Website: walmart
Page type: gifting
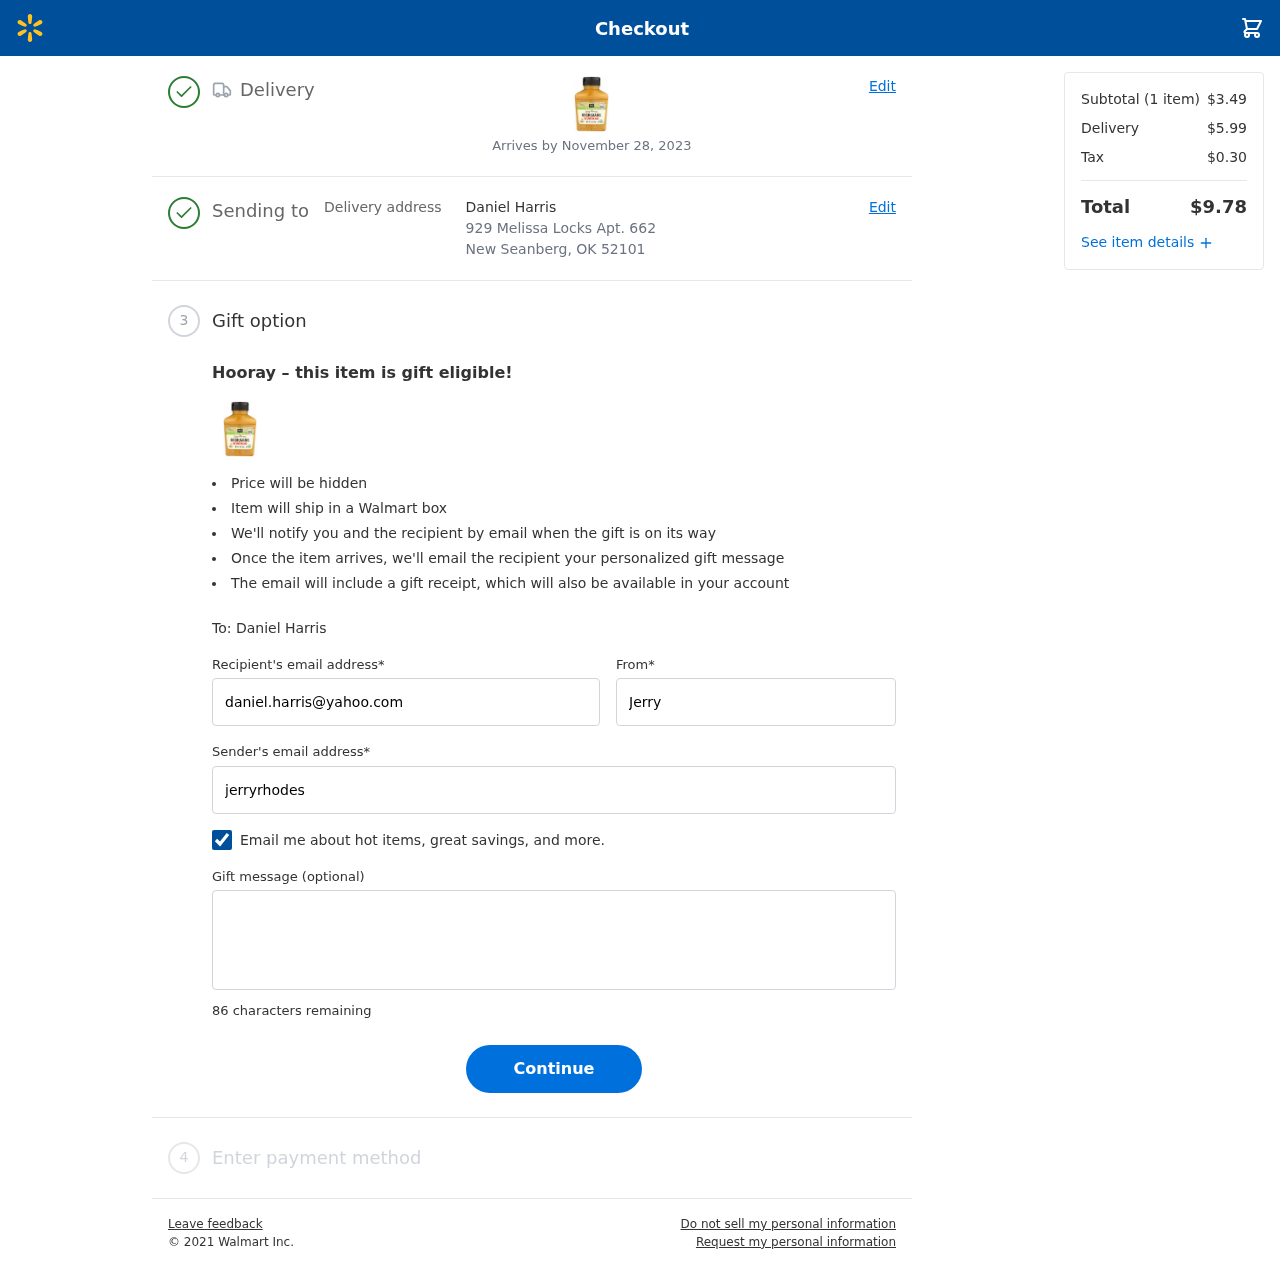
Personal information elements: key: PII_CITY_STATE_ZIP
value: New Seanberg, OK 52101
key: PII_EMAIL
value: jerryrhodes@hotmail.com
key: PII_FIRSTNAME
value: Jerry
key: PII_GIFT_EMAIL
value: daniel.harris@yahoo.com
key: PII_GIFT_FULLNAME
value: Daniel Harris
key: PII_GIFT_MESSAGE
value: Hey Daniel! I saw this spicy Korean mustard and thought of all the delicious meals you whip up – can’t wait to see how you use it! Hope this adds a little extra flavor to your next kitchen adventure. Enjoy!
Jerry
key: PII_STREET
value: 929 Melissa Locks Apt. 662
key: PII_GIFT_FIRSTNAME
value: Daniel
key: PII_GIFT_LASTNAME
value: Harris
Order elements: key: ORDER_DELIVERY_DATE
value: Arrives by November 28, 2023
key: ORDER_NUM_ITEMS
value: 1
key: ORDER_SUBTOTAL
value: $3.49
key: ORDER_SHIPPING_COST
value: $5.99
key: ORDER_TAX
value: $0.30
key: ORDER_TOTAL
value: $9.78